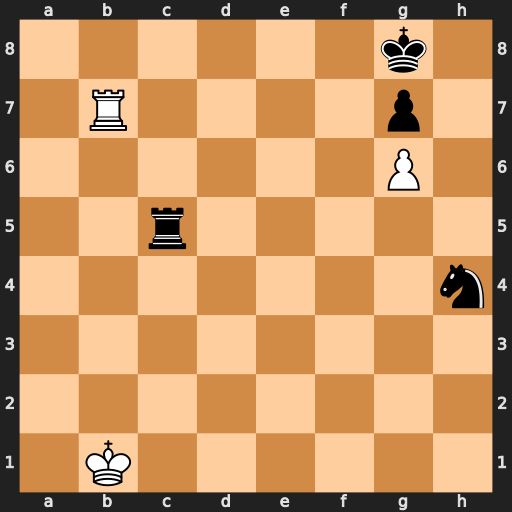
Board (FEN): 6k1/1R4p1/6P1/2r5/7n/8/8/1K6
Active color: w
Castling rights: -
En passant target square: -
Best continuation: Rb8+ Rc8 Rxc8#